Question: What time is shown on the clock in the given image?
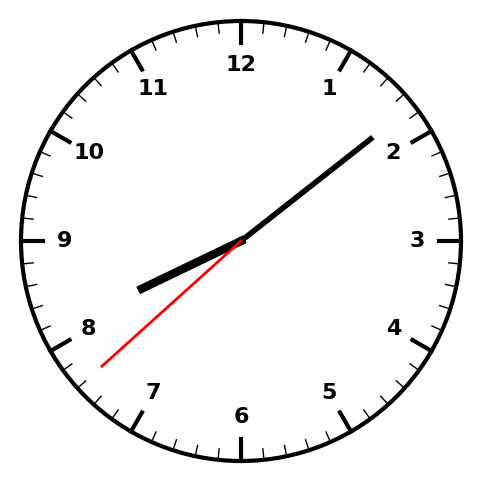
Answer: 08:08:38